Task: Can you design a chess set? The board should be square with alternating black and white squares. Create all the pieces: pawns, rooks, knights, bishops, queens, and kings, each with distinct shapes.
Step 1856:
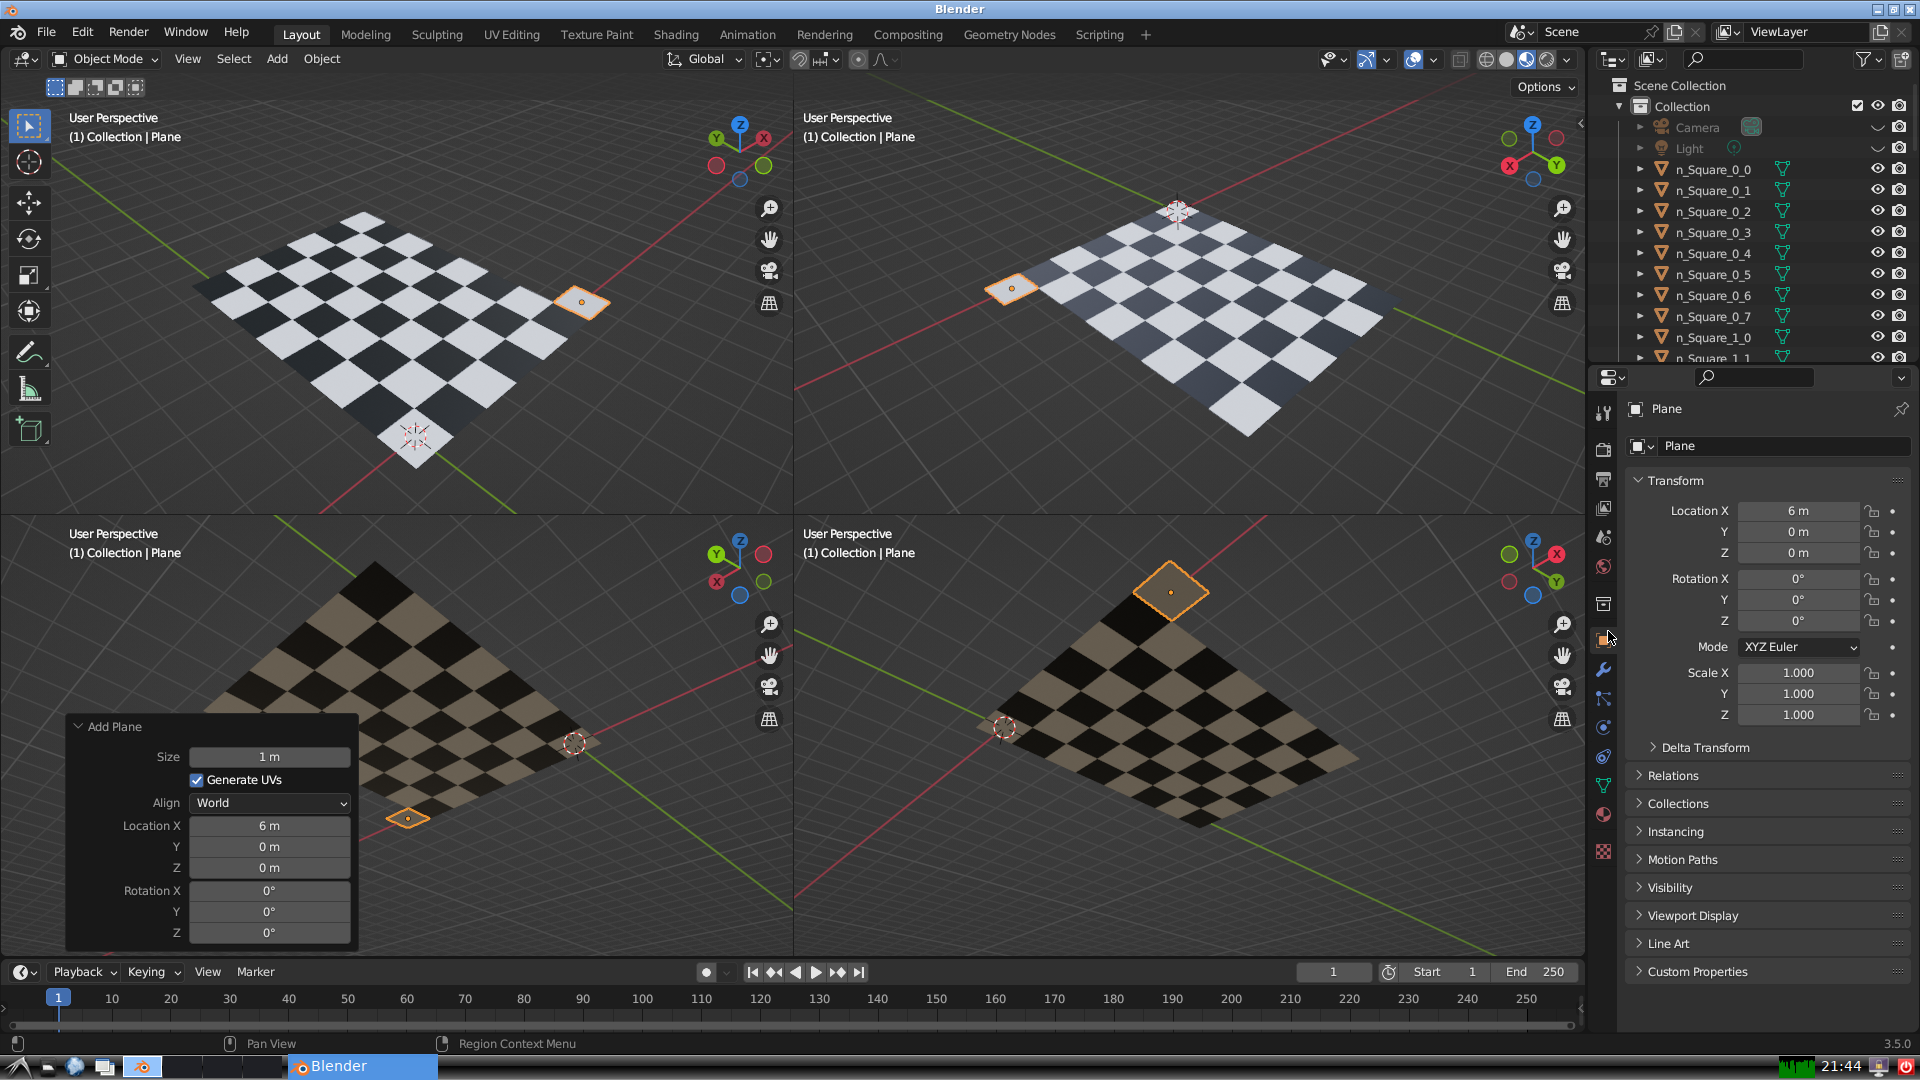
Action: {"mouse_move": [1732, 445]}